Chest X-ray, AP view. Patient: 42 years old, sex M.
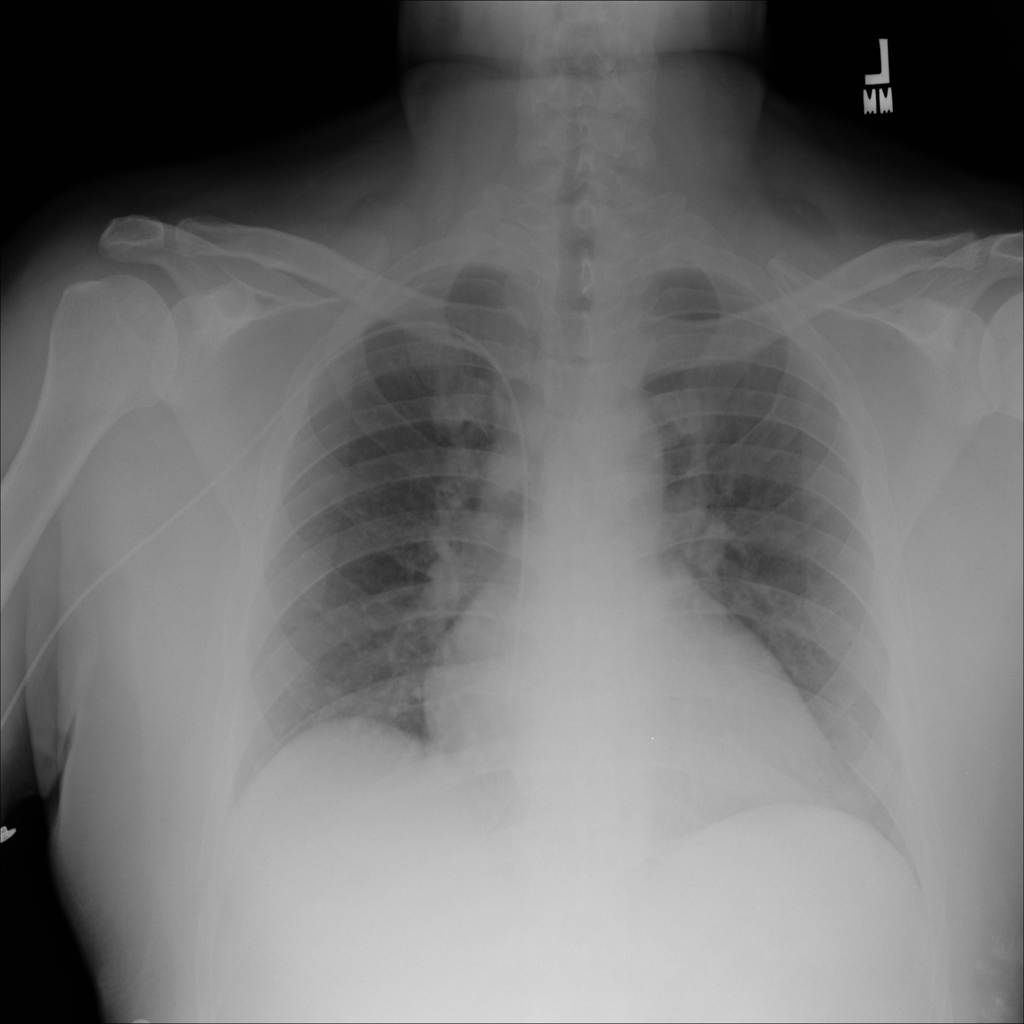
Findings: No Finding